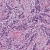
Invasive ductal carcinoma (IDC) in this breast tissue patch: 1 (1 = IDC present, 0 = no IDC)